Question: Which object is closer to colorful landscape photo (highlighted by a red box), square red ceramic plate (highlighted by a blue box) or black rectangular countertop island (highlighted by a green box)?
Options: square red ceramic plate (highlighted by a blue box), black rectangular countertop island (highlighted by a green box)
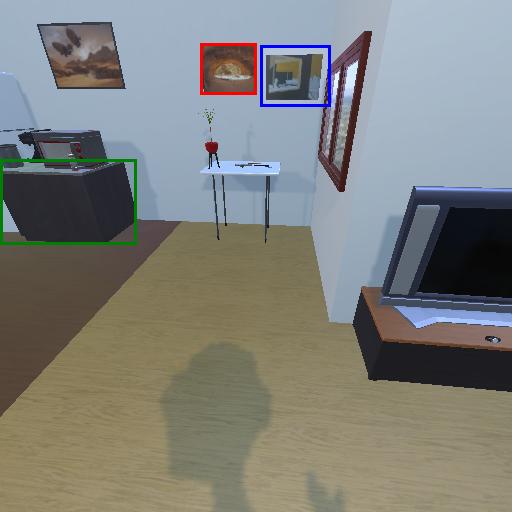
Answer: square red ceramic plate (highlighted by a blue box)